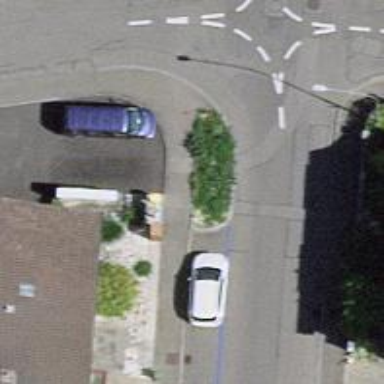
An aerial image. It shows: Post box.